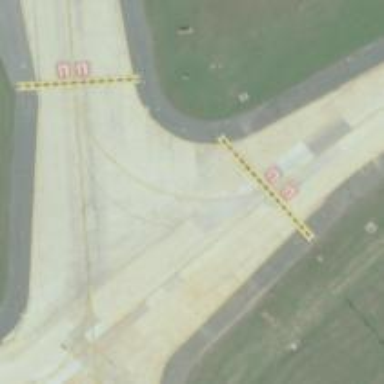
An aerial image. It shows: Image of taxiway at airport.